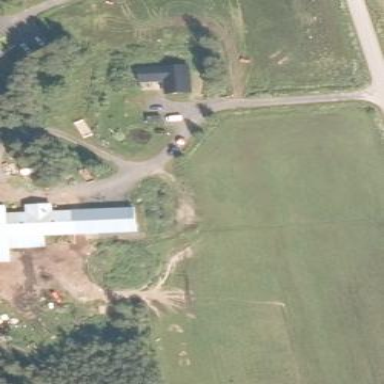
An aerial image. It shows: Farmyard area.